Question: While accessing a list of entity, the system throws an "Out of Memory" exception.
The call stack has a block of calls which repeats till the application hits out of memory.
Call stack:
'''
.
.
.
at System.Data.Query.InternalTrees.BasicOpVisitorOfT'1.VisitNode(Node n)
/* Repeating Block */
at System.Data.Query.InternalTrees.BasicOpVisitorOfNode.VisitChildren(Node n)
at System.Data.Query.PlanCompiler.JoinElimination.VisitDefaultForAllNodes(Node n)
at System.Data.Query.PlanCompiler.JoinElimination.VisitDefault(Node n)
at System.Data.Query.InternalTrees.BasicOpVisitorOfNode.VisitPhysicalOpDefault(PhysicalOp op, Node n)
at System.Data.Query.InternalTrees.BasicOpVisitorOfT'1.Visit(PhysicalProjectOp op, Node n)
at System.Data.Query.InternalTrees.PhysicalProjectOp.Accept<URL>
at System.Data.Query.InternalTrees.BasicOpVisitorOfT'1.VisitNode(Node n)
/* Repeating Block */
at System.Data.Query.PlanCompiler.JoinElimination.Process()
at System.Data.Query.PlanCompiler.PlanCompiler.Compile(List'1& providerCommands, ColumnMap& resultColumnMap, Int32& columnCount, Set'1& entitySets)
at System.Data.Query.PlanCompiler.PlanCompiler.Compile(DbCommandTree ctree, List'1& providerCommands, ColumnMap& resultColumnMap, Int32& columnCount, Set'1& entitySets)
at System.Data.EntityClient.EntityCommandDefinition..ctor(DbProviderFactory storeProviderFactory, DbCommandTree commandTree)
at System.Data.EntityClient.EntityProviderServices.CreateCommandDefinition(DbProviderFactory storeProviderFactory, DbCommandTree commandTree)
at System.Data.EntityClient.EntityProviderServices.CreateDbCommandDefinition(DbProviderManifest providerManifest, DbCommandTree commandTree)
at System.Data.Common.DbProviderServices.CreateCommandDefinition(DbCommandTree commandTree)
at System.Data.Objects.Internal.ObjectQueryExecutionPlan.Prepare(ObjectContext context, DbQueryCommandTree tree, Type elementType, MergeOption mergeOption, Span span, ReadOnlyCollection'1 compiledQueryParameters, AliasGenerator aliasGenerator)
at System.Data.Objects.EntitySqlQueryState.GetExecutionPlan(Nullable'1 forMergeOption)
at System.Data.Objects.ObjectQuery'1.GetResults(Nullable'1 forMergeOption)
at System.Data.Objects.ObjectQuery'1.Execute(MergeOption mergeOption)
at System.Data.Objects.DataClasses.EntityCollection'1.Load(List'1 collection, MergeOption mergeOption)
at System.Data.Objects.DataClasses.EntityCollection'1.Load(MergeOption mergeOption)
at System.Data.Objects.DataClasses.RelatedEnd.Load()
at System.Data.Objects.DataClasses.RelatedEnd.DeferredLoad()
at System.Data.Objects.Internal.LazyLoadBehavior.LoadProperty<URL>
at System.Data.Objects.Internal.LazyLoadBehavior.<>c__DisplayClass7'2.<GetInterceptorDelegate>b__1(TProxy proxy, TItem item)
'''
Any clue on what might be the issue here or probably some hints on how to go about debugging the issue?
The hierarchy that I'm trying to model is a little big, with 3 levels of inheritance:

There are around 20 classes which are derived from A1, and about 30 classes which derive from A2. The system goes 'Out of Memory' when I try to access an object of type 'A'. The issue seems to be with how the EF tries to generate execution plans and corresponding SQL to access an item of type 'A'.
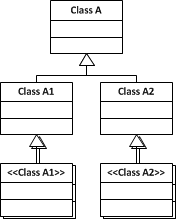
Answer: I was able to fix the issue with moving the mapping from TPT to TPH. I also had to avoid <URL> in EF Code First by renaming columns with same name.
Now I'm stuck on an issue with EF start up time which is spanning hours. I have posted the same at SO, <URL>.